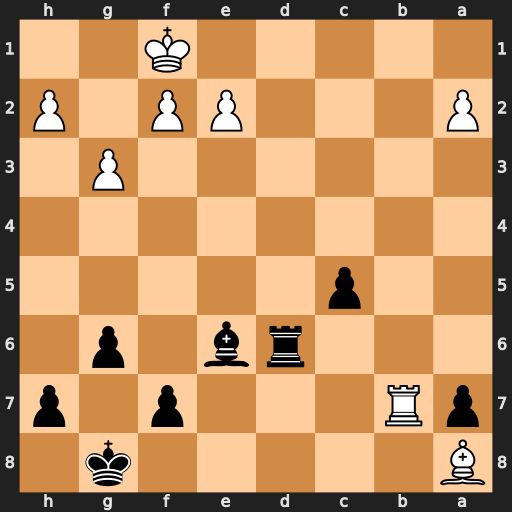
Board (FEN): B5k1/pR3p1p/3rb1p1/2p5/8/6P1/P3PP1P/5K2
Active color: b
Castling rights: -
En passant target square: -
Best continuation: Rd1+ Kg2 Bd5+ f3 Bxb7